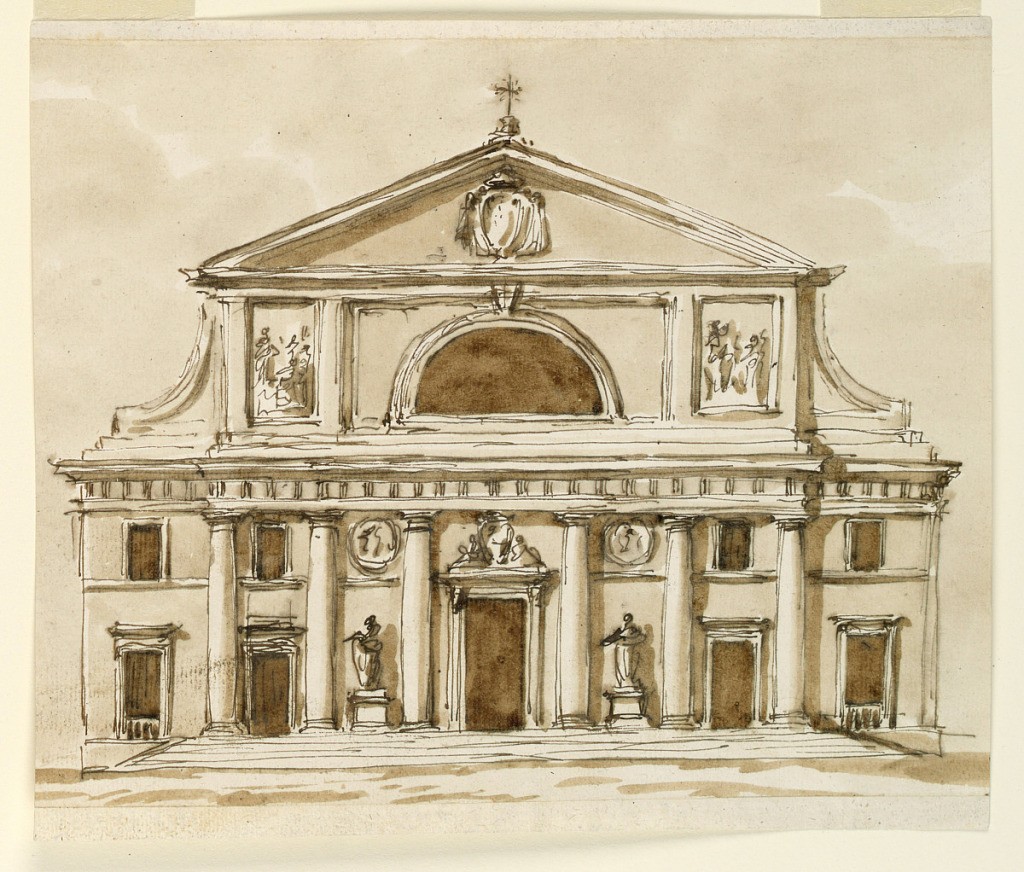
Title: Elevation of a church
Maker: Giuseppe Barberi, Italian, 1746–1809
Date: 1796
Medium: Pen and brown ink, brush and brown wash on lined off-white laid paper
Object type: Drawing
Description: A variation of 1938-88-1236. The main differences are the omission of the most receding third lateral sections and the broadening of the central section. Six columns are shown, framing all three doors. Windows are in the lateral sections.